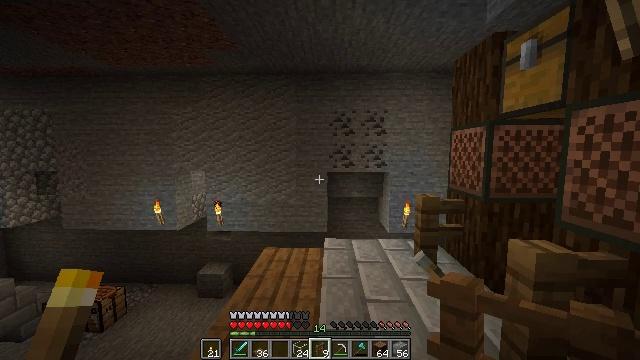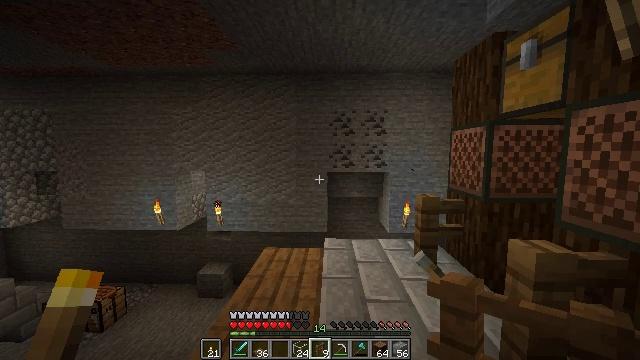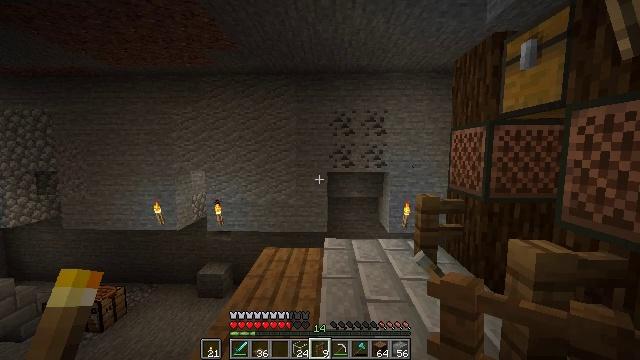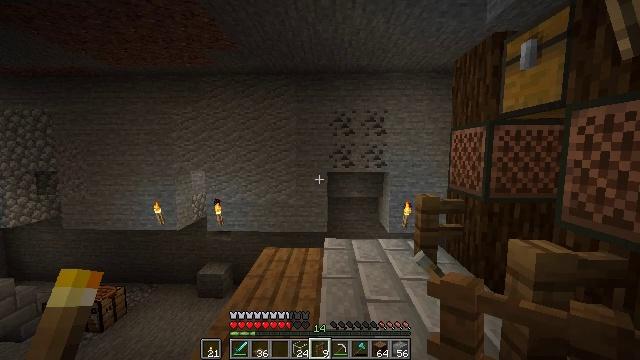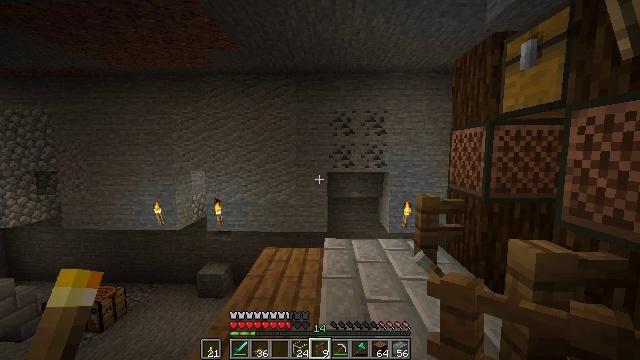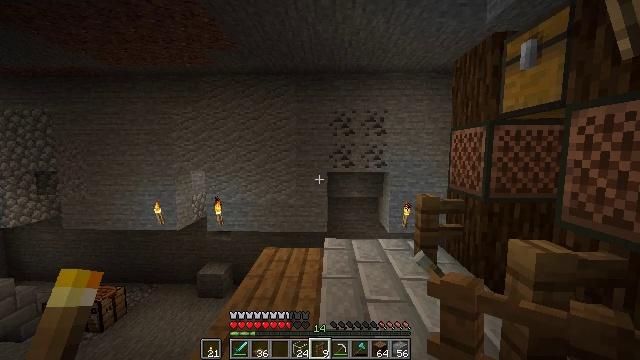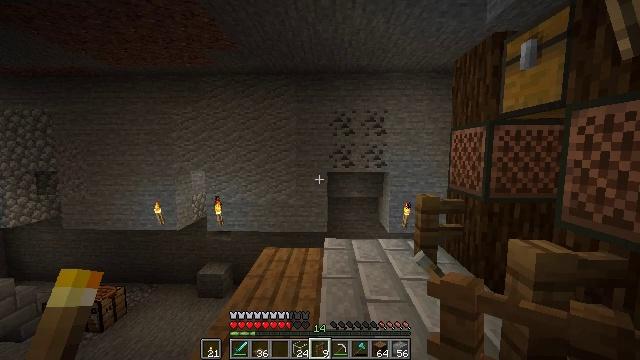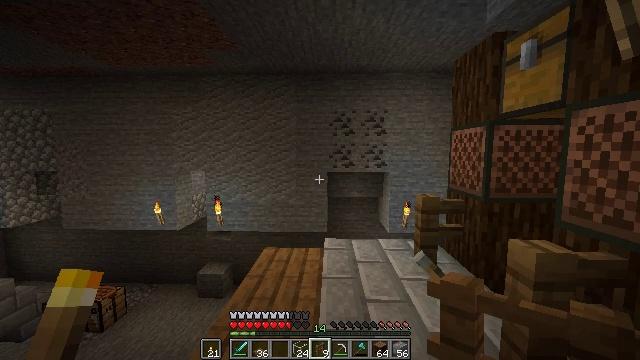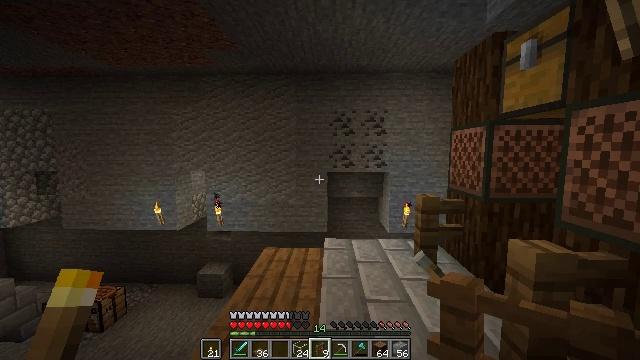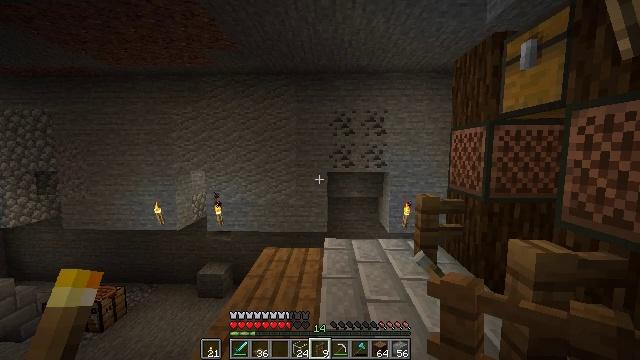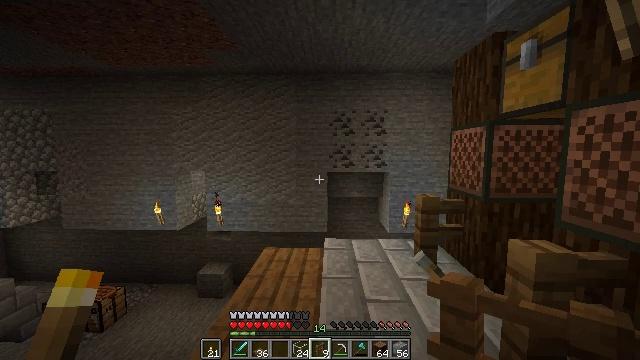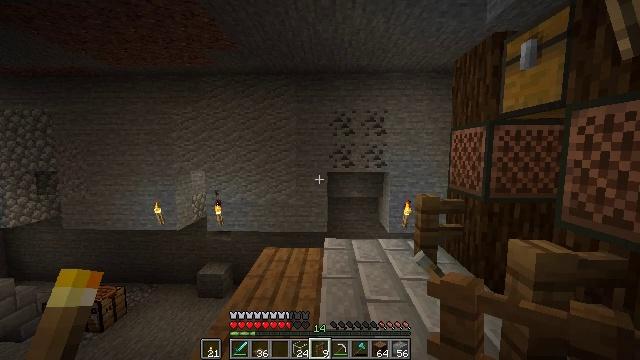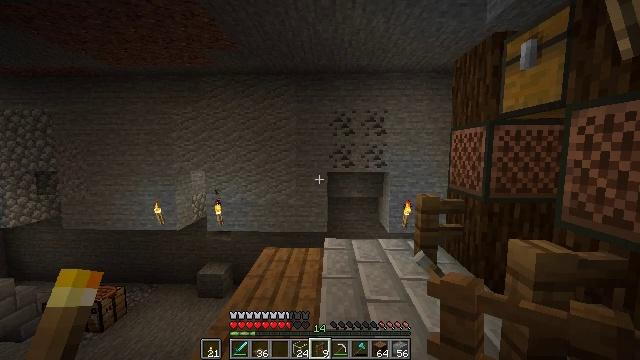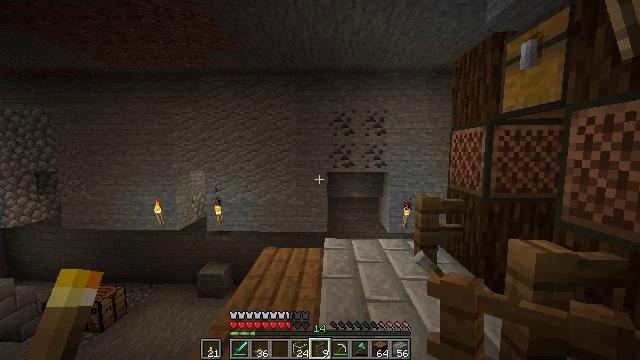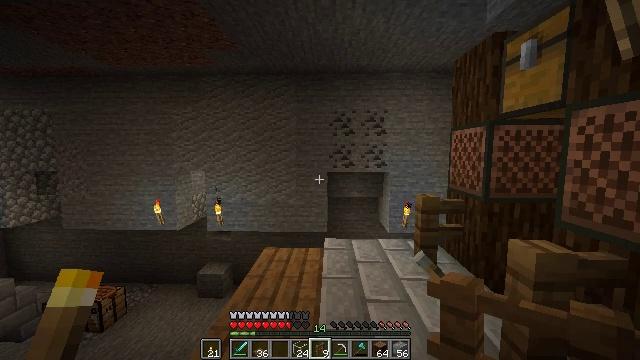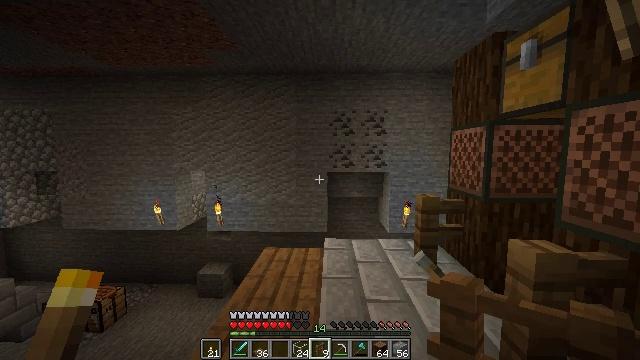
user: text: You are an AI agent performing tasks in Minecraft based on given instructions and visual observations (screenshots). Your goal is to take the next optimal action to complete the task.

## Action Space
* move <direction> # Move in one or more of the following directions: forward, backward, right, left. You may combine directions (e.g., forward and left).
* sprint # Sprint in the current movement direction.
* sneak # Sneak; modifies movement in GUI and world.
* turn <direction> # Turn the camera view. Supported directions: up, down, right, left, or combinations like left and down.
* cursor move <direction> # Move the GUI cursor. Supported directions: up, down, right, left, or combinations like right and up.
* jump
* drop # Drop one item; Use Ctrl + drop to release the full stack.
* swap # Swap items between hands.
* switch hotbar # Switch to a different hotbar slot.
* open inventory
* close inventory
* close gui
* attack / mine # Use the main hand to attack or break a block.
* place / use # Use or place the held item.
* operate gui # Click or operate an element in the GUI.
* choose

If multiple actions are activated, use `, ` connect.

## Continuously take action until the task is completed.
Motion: motion action
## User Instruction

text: Create spruce stairs using a crafting table.
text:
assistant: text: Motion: no_op
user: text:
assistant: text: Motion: no_op
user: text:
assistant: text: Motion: no_op
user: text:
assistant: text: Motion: no_op
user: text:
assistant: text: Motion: no_op
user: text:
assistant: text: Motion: no_op
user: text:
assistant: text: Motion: no_op
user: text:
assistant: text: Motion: no_op
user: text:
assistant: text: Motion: no_op
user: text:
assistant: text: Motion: no_op
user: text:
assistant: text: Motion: no_op
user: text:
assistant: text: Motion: no_op
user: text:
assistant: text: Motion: no_op
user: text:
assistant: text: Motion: no_op
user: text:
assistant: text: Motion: no_op
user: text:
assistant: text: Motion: no_op
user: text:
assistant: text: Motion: no_op
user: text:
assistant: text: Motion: no_op
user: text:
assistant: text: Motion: no_op
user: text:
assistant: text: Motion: no_op
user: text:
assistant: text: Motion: no_op
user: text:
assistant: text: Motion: no_op
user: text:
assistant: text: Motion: no_op
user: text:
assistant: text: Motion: no_op
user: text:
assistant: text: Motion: no_op
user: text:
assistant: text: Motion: no_op
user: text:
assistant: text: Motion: no_op
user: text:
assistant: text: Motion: no_op
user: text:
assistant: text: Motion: no_op
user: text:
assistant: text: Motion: no_op